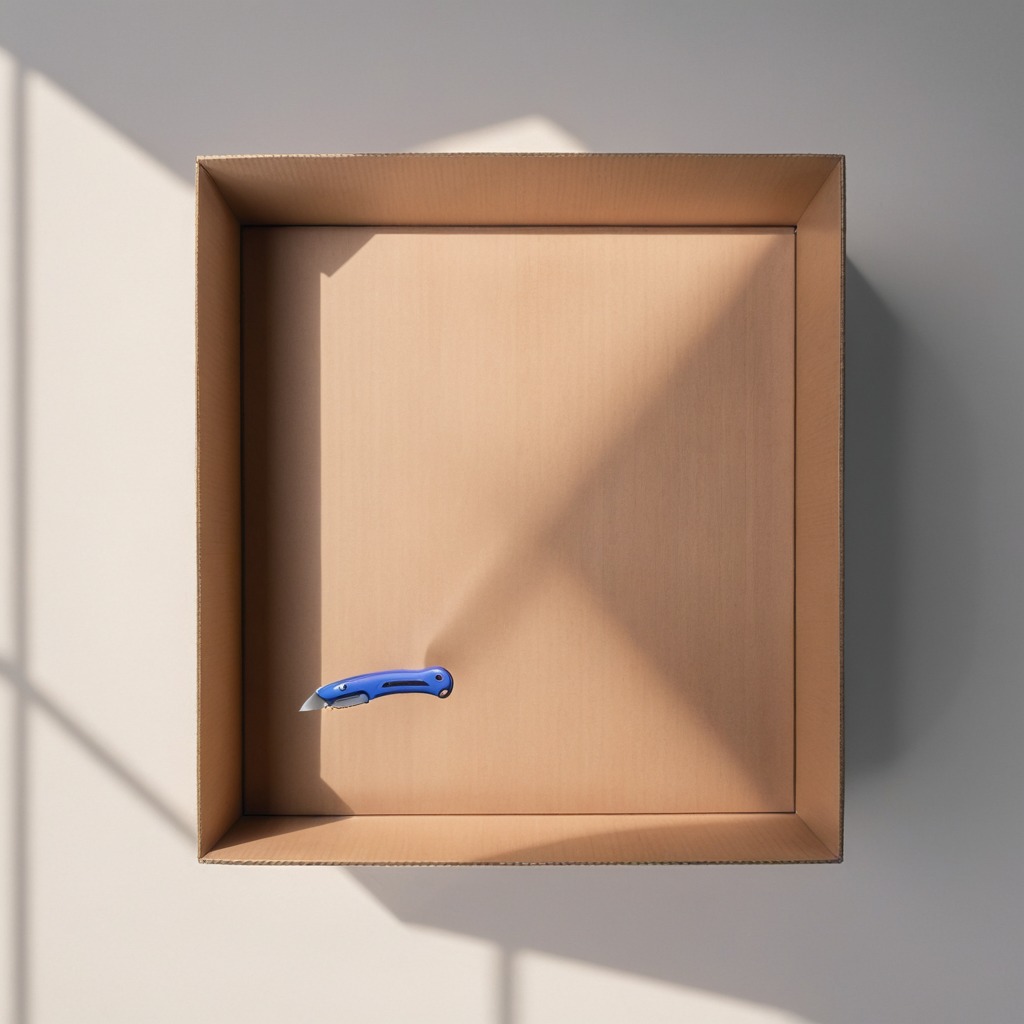
A utility knife is lying on the cardboard box surface.